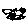
Label: cloud